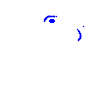
Particle: pion